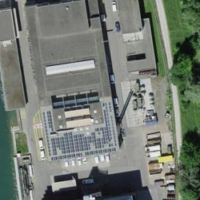
EUNIS habitat code: 54
Species observed at this site:
Galium mollugo
Lysimachia vulgaris
Euonymus europaeus